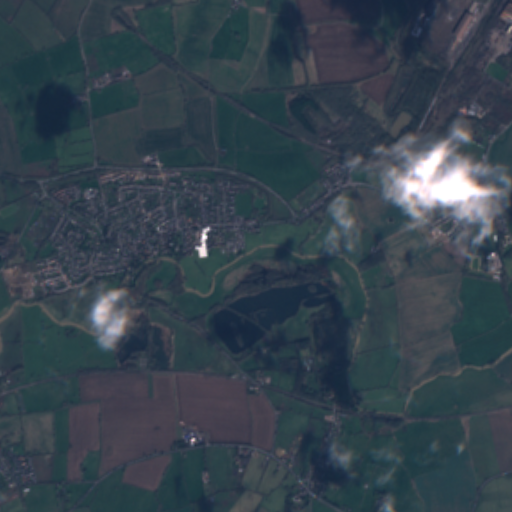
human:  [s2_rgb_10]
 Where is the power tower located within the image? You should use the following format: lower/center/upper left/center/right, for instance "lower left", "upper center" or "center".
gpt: The power tower is located in the left of the image.
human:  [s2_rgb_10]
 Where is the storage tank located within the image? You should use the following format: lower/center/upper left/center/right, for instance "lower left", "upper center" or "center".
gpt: The storage tank is located in the upper right of the image.
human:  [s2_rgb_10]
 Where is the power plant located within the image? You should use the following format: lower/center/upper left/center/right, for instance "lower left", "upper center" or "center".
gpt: There is no power plant in the image.